Interaction volume radius: 10 \u00c5
Interaction volume height: 15 \u00c5
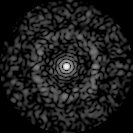
Disorder parameter: 0.8378